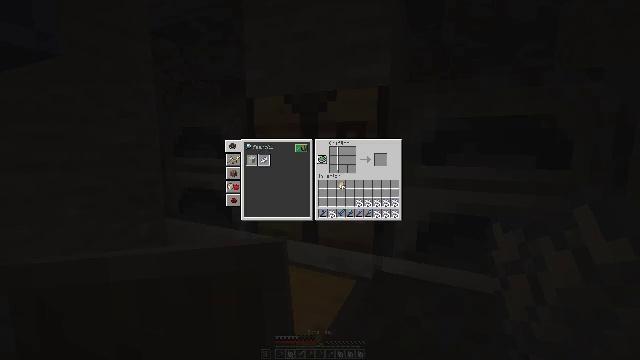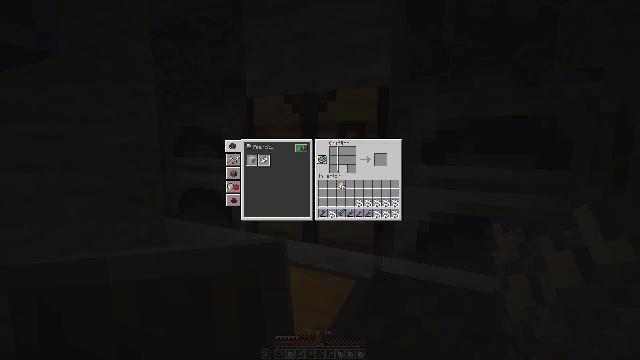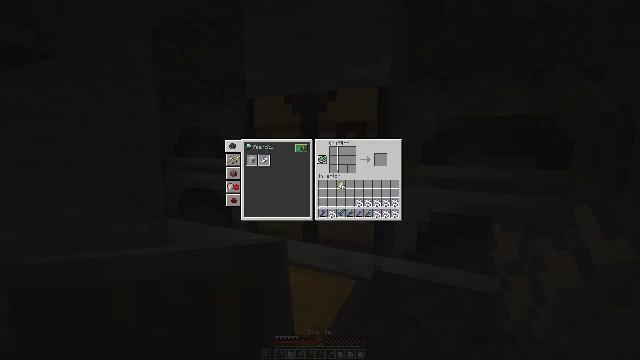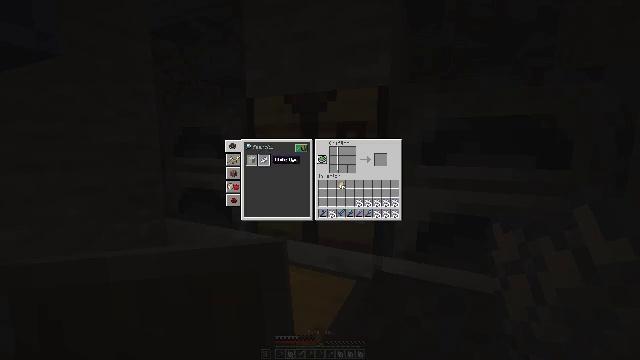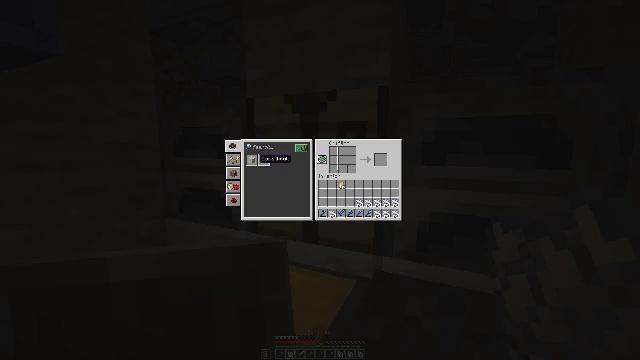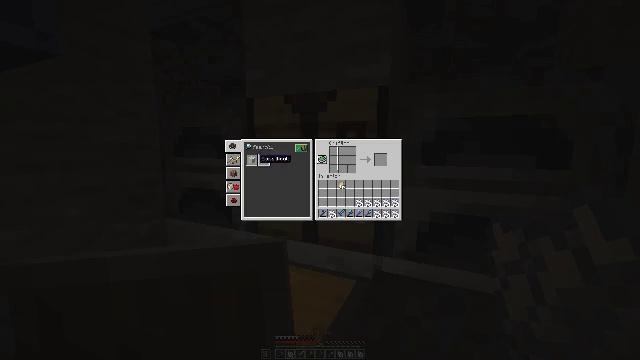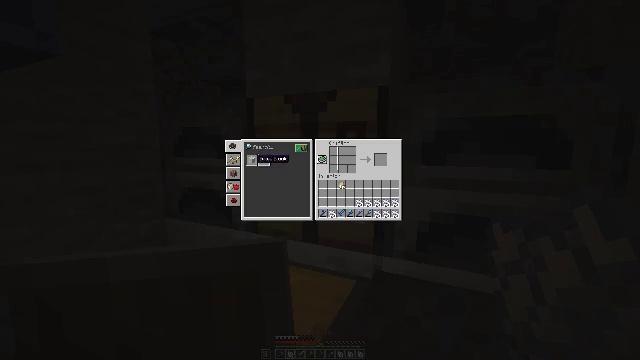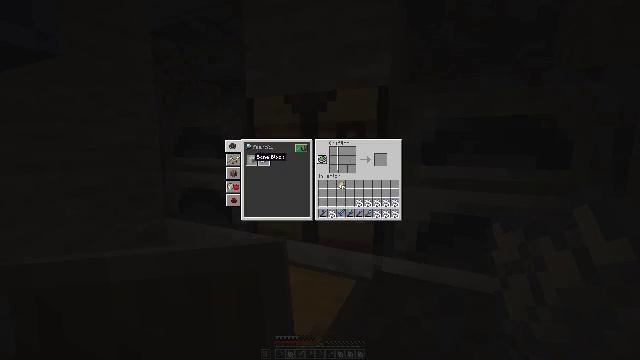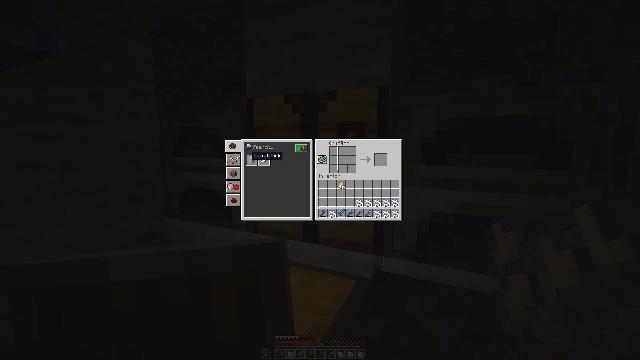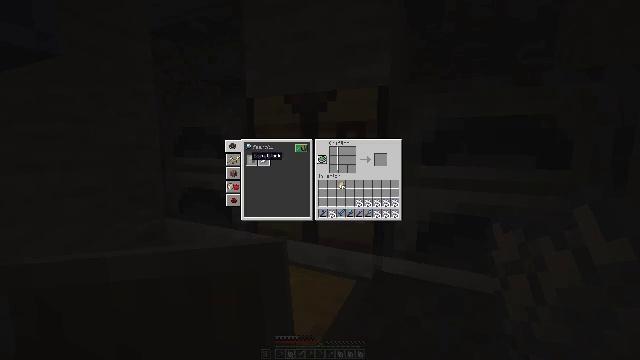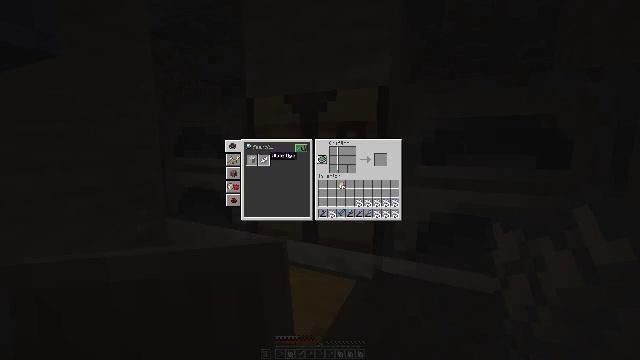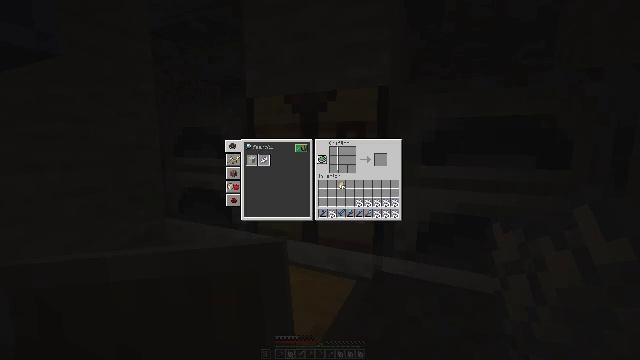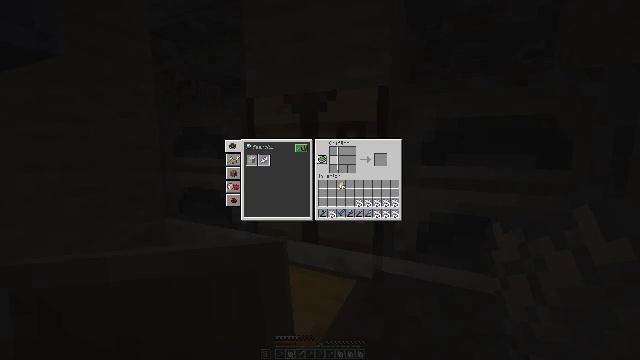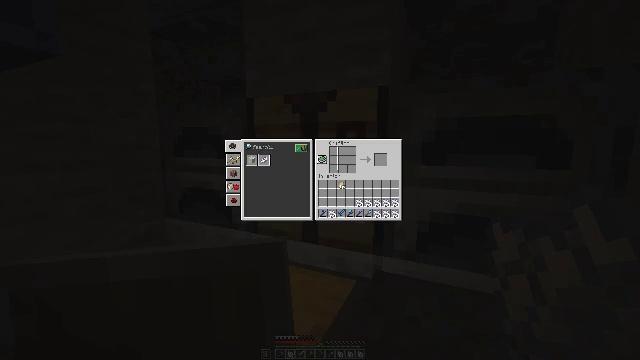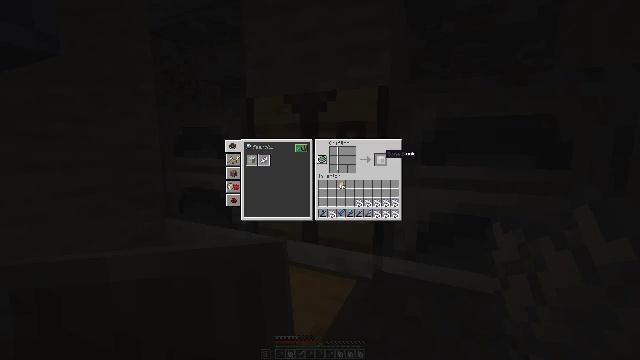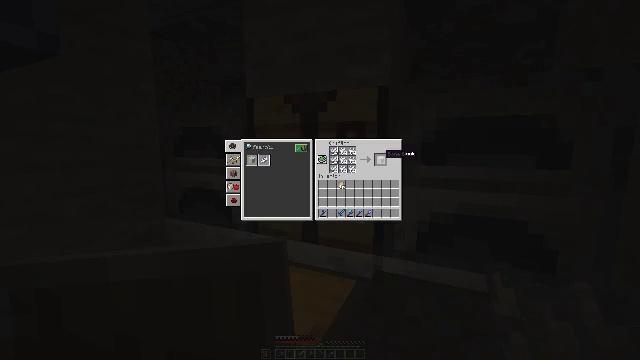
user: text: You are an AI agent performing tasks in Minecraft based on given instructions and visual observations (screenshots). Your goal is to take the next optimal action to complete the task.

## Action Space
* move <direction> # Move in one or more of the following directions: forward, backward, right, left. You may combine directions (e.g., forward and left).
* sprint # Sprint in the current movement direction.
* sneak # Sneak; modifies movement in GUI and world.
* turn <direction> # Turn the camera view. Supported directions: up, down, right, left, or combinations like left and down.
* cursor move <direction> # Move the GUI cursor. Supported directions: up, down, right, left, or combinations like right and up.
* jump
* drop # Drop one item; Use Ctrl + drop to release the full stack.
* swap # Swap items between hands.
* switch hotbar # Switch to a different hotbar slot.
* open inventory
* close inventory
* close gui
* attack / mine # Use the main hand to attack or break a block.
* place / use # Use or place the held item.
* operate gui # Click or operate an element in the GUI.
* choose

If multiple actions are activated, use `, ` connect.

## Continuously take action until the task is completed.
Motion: motion action
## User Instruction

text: Open the crafting table to craft a bone block.
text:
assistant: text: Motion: sneak, turn left
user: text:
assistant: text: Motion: sneak, turn left
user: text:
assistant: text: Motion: sneak, turn left
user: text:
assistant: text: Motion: sneak, turn left
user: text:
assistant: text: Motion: sneak
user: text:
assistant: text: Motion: sneak
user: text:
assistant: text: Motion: sneak
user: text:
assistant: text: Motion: sneak, turn left
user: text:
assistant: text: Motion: sneak, attack / mine
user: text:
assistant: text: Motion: sneak, turn right, attack / mine
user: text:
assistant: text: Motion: sneak, turn right
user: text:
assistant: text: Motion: sneak, turn right
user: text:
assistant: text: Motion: sneak, turn right
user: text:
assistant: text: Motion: sneak, turn right
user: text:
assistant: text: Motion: sneak
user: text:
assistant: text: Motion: sneak
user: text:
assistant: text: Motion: sneak
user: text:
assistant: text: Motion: sneak
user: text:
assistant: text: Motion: sneak
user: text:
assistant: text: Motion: sneak
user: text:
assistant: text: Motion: sneak
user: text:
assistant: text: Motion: sneak, attack / mine
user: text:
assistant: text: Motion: sneak, attack / mine
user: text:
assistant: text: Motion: sneak, attack / mine
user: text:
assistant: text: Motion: sneak
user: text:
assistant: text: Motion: no_op
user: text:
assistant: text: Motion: no_op